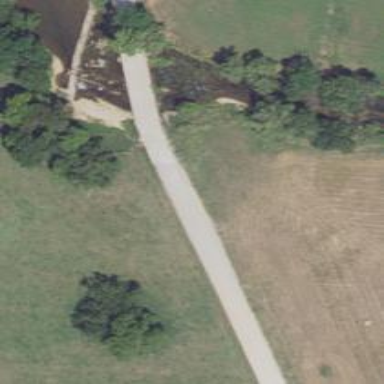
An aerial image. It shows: Unclassified road with grade 2 track type.